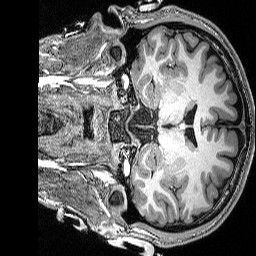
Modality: T1w
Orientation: coronal